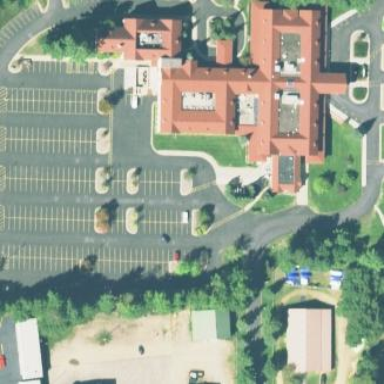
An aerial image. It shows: Hospital building.